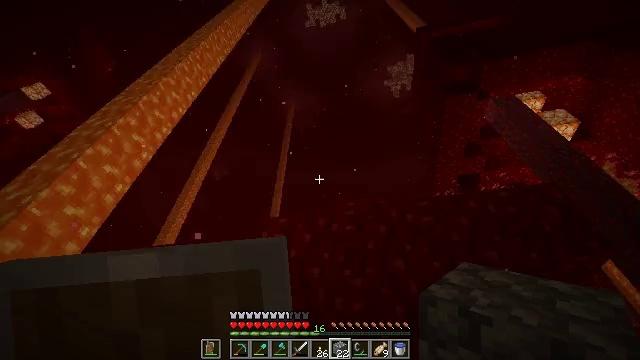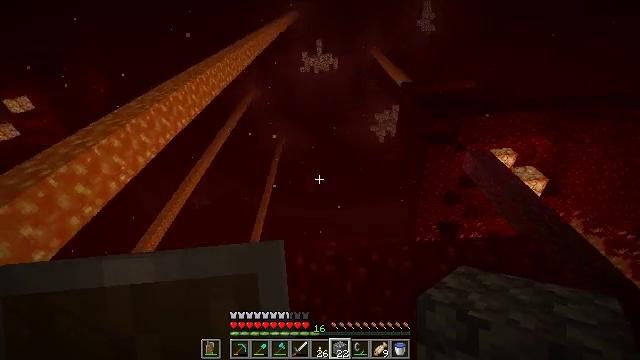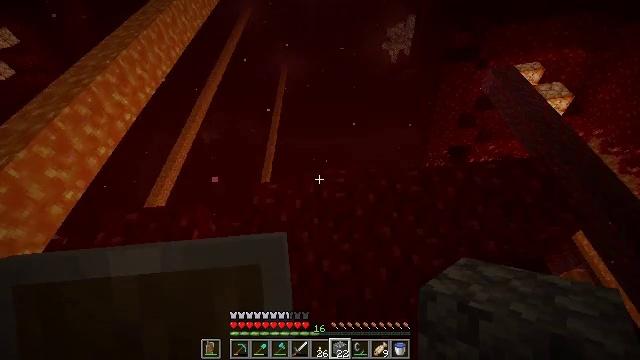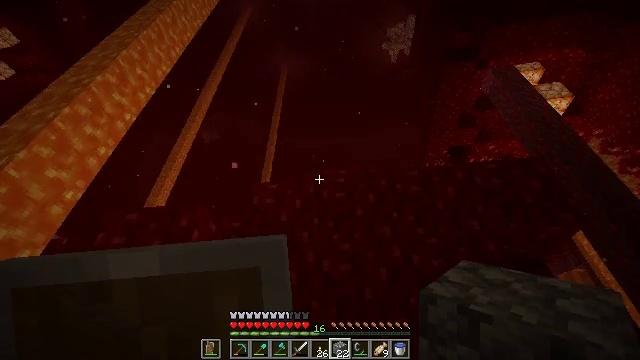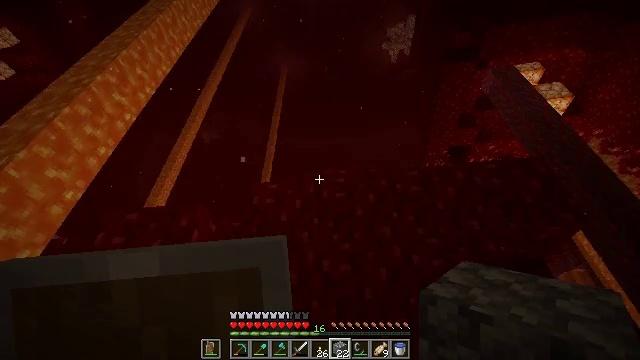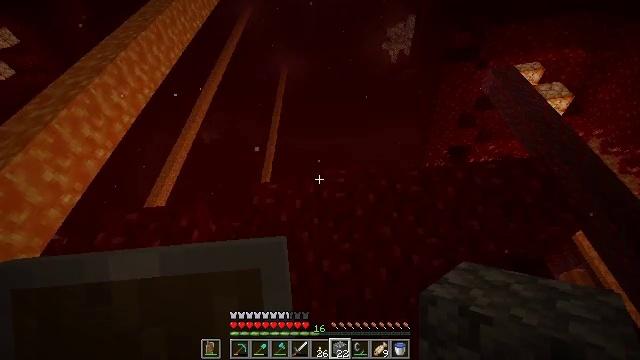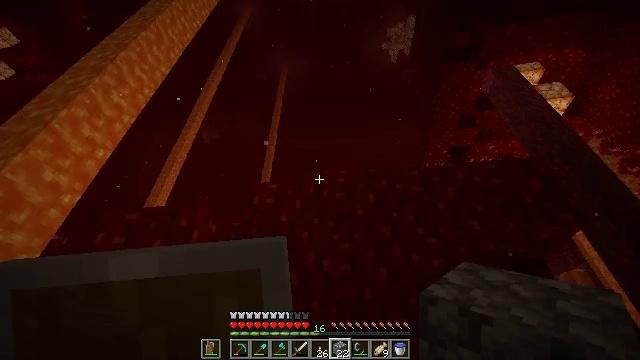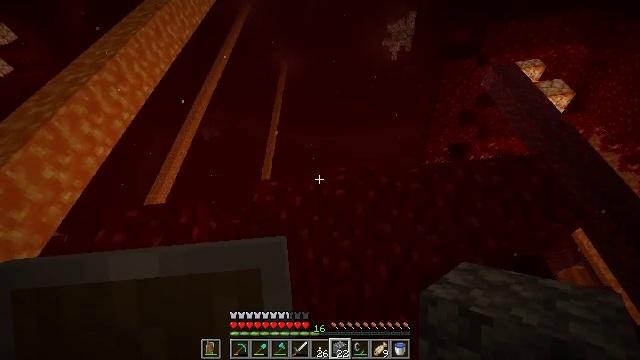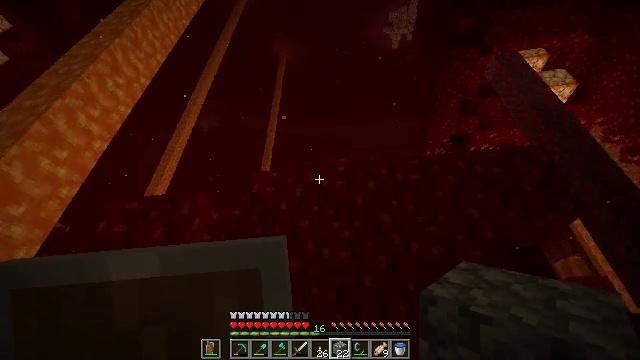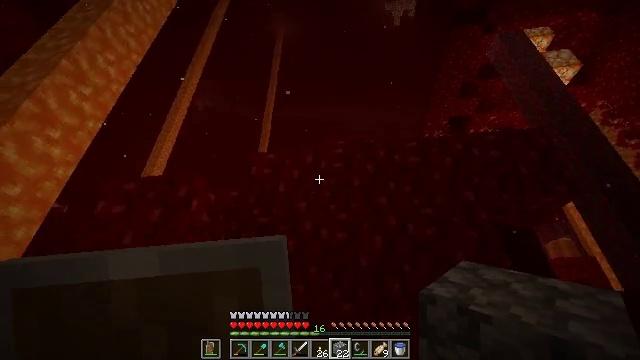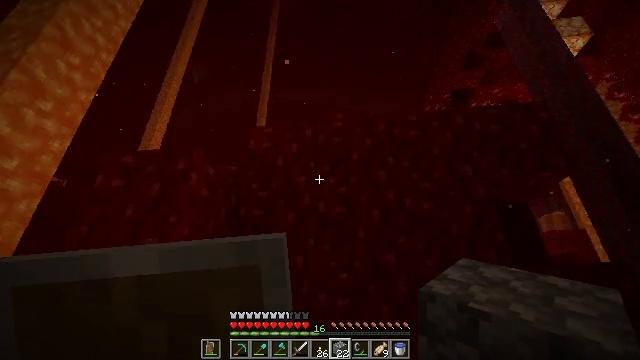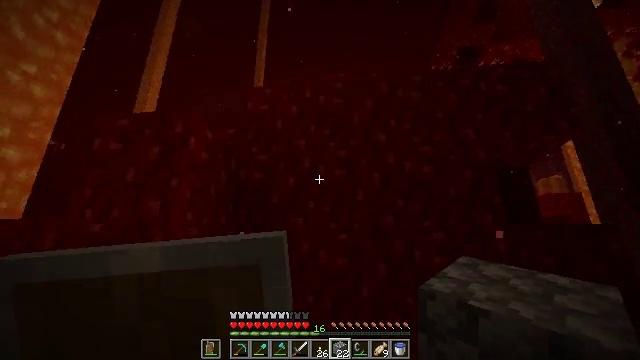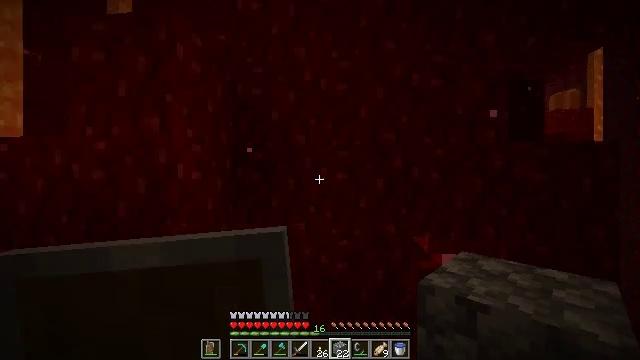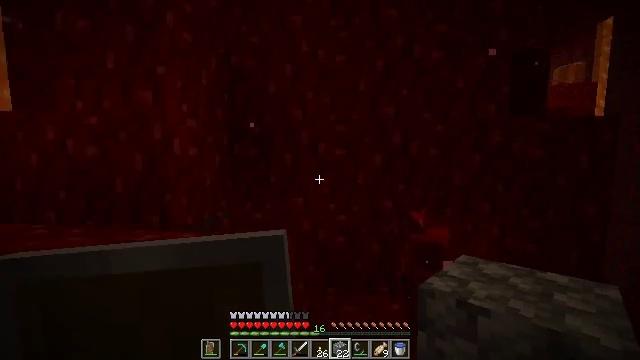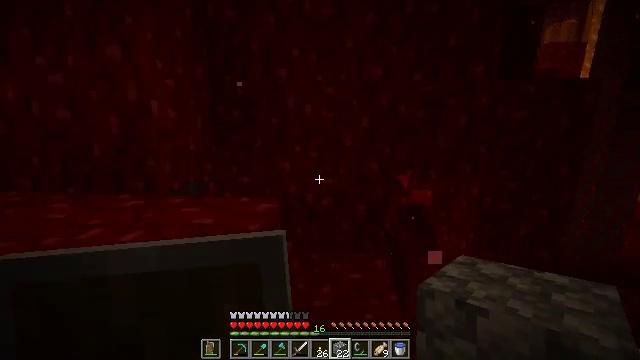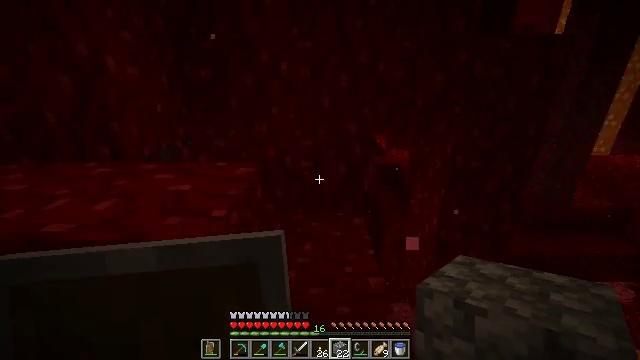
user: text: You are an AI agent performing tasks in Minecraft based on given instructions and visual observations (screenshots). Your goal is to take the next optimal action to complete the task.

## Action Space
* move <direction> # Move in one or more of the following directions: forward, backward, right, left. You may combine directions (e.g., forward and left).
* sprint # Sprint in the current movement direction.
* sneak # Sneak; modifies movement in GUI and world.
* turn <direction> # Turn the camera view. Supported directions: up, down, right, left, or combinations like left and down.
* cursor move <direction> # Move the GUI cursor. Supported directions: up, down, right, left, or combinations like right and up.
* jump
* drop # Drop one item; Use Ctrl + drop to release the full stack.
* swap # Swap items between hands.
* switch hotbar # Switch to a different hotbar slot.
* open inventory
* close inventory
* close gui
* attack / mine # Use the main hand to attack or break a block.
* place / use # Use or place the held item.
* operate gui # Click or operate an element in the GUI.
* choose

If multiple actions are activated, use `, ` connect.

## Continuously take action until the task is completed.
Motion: motion action
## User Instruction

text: Mine the nether wart block in the Nether.
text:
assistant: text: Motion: no_op
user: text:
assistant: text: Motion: turn left and down
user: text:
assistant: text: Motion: no_op
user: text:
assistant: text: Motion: no_op
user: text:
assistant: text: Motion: no_op
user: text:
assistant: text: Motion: no_op
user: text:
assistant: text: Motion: no_op
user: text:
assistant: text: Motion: turn down
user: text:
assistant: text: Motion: turn down
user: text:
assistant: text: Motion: turn down
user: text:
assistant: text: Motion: turn down
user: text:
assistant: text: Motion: turn down
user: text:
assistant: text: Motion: turn down
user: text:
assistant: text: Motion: turn right and down
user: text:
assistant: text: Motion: turn right and down
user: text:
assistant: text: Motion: turn right and down
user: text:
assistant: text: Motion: turn right and down
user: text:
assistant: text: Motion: turn right and down
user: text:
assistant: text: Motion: turn right and down
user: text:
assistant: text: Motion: turn right
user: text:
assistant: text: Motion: turn right and up
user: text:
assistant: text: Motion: turn right and up
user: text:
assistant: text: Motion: turn right and up
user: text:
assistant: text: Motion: no_op
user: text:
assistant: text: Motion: no_op
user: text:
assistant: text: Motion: no_op
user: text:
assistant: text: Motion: no_op
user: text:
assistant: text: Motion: no_op
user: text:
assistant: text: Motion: no_op
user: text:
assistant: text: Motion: no_op